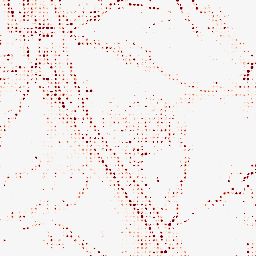
Category: morphological
Decomposition family: morphological_diamond
Decomposition parameters: operation: opening
radius: 3
Upsampling method: sinc_blackman
Upsampling parameters: scale: 8
kernel_size: 4
Upsampling scale: 8